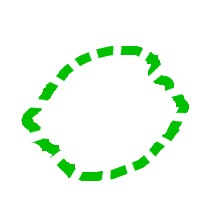
Shape: circle